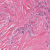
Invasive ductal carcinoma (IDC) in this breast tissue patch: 1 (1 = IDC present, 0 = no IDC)